Question: When running valgrind, I'm getting a 'Conditional jump or move depends on uninitialised value(s)' message.
I've allocated a pointer to struct array, and I think it has something to do with this array.
'''
struct nlist **hashtab;
void init(void)
{
hashtab = malloc(HASHSIZE * sizeof(*hashtab));
}
'''
Valgrind message:
'''
valgrind --tool=memcheck --track-origins=yes bin/Zuul
==3131== Conditional jump or move depends on uninitialised value(s)
==3131== at 0x400EF4: lookup (Dictionary.c:42)
==3131== by 0x400DDE: install (Dictionary.c:18)
==3131== by 0x4009A6: createItems (Game.c:42)
==3131== by 0x400901: main (Game.c:19)
==3131== Uninitialised value was created by a heap allocation
==3131== at 0x4C2757B: malloc (in /usr/lib/valgrind/vgpreload_memcheck-amd64-linux.so)
==3131== by 0x400DB9: init (Dictionary.c:9)
==3131== by 0x4008FC: main (Game.c:16)
'''
'install()' is the first function called from 'createItems()', which is using 'hashtab':
'''
struct nlist *install(char *name, listItem *_item)
{
struct nlist *np;
unsigned hashval;
if ((np = lookup(name)) == NULL) {
np = malloc(sizeof(*np));
if (np == NULL || (np->name = strdupl(name)) == NULL)
return NULL;
hashval = hash(name);
np->next = hashtab[hashval];
np->_obj = _item;
hashtab[hashval] = np;
}
else
free((void *) np->_obj);
return np;
}
'''
The lookup function:
'''
/* lookup: look for s in hashtab */
struct nlist *lookup(char *s)
{
struct nlist *np;
for (np = hashtab[hash(s)]; np != NULL; np = np->next)
if (strcmp(s, np->name) == 0)
return np;
return NULL;
}
'''
Displaying the value of 'hashtab' in ddd after 'init()':

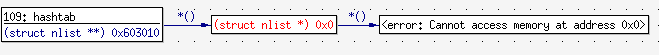
Answer: Valgrind is correct. You never initialize your hash table after allocation. You allocate the memory, but 'malloc()' makes no guarantees of the allocated (thus your pointers are all ).
One possible approach to doing this, change 'init()' to this:
'''
void init(void)
{
hashtab = malloc(HASHSIZE * sizeof(*hashtab));
for (unsigned int i=0;i<HASHSIZE; hashtab[i++] = NULL);
}
'''
Or another:
'''
void init(void)
{
hashtab = calloc(HASHSIZE, sizeof(*hashtab));
}
'''
though the purists will say zero-filled does not equate to NULL filled.